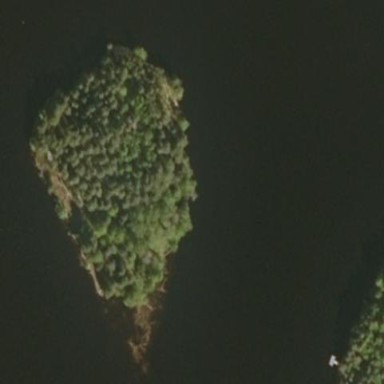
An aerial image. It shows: Island.